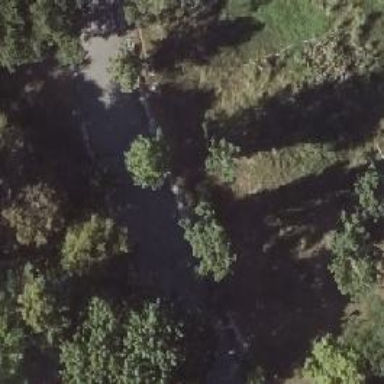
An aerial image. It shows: Park filled with evergreen needle-leaved trees.